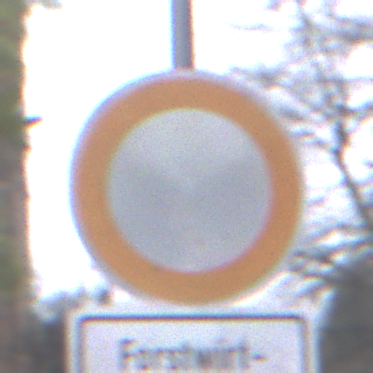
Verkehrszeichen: VerbotFahrzeugeAllerArt
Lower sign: BesondereFahrzeugeUndTransportgueter7
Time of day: Midday
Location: Outdoor (Urban)
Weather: Overcast
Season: NotSpecified
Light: Natural